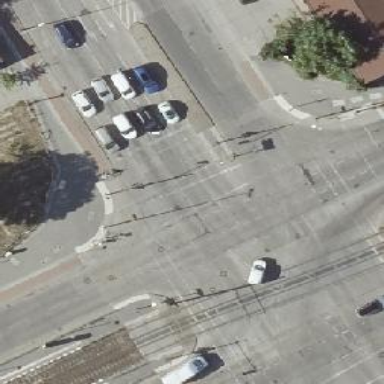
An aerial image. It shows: Road crossing with traffic signals.